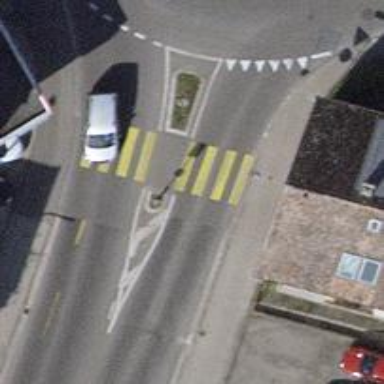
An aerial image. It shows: Uncontrolled zebra crossing with island. The crossing is marked with zebra stripes.